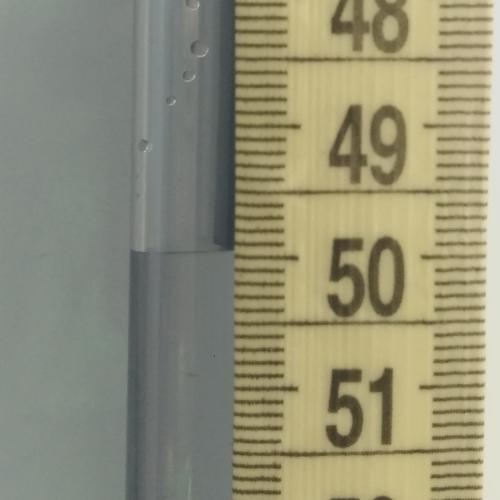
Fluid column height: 50.0 cm